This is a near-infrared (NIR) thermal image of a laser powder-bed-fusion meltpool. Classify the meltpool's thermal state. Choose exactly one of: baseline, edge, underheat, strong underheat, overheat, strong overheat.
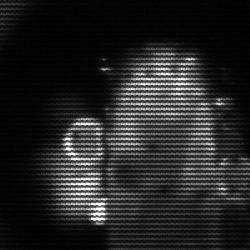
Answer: strong underheat